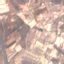
Label: PermanentCrop